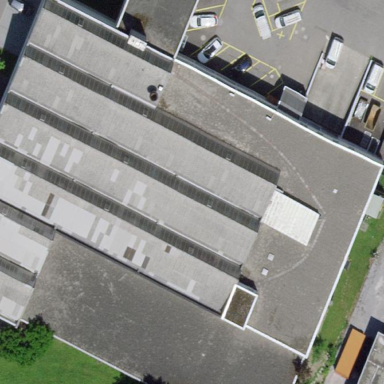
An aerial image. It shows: Industrial building.